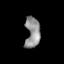
Tissue: lung
Cell type: Epithelial cells
Senescence score: 0.2268
Nuclear area (px): 445
Mean DAPI intensity: 143.492